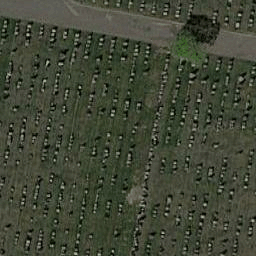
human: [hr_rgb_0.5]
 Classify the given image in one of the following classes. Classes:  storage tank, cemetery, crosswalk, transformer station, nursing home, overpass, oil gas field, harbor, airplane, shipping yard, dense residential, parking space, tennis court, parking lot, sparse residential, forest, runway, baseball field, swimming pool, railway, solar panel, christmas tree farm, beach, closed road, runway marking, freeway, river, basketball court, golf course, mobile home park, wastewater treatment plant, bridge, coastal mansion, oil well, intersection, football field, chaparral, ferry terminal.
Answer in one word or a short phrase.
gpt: cemetery